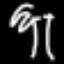
Label: palm tree